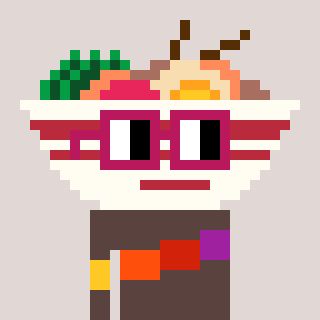
a pixel art character with square dark red glasses, a noodles-shaped head and a darkbrown-colored body on a warm background